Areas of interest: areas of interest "Dezhou, Shandong Military Rations Food Industrial Park"
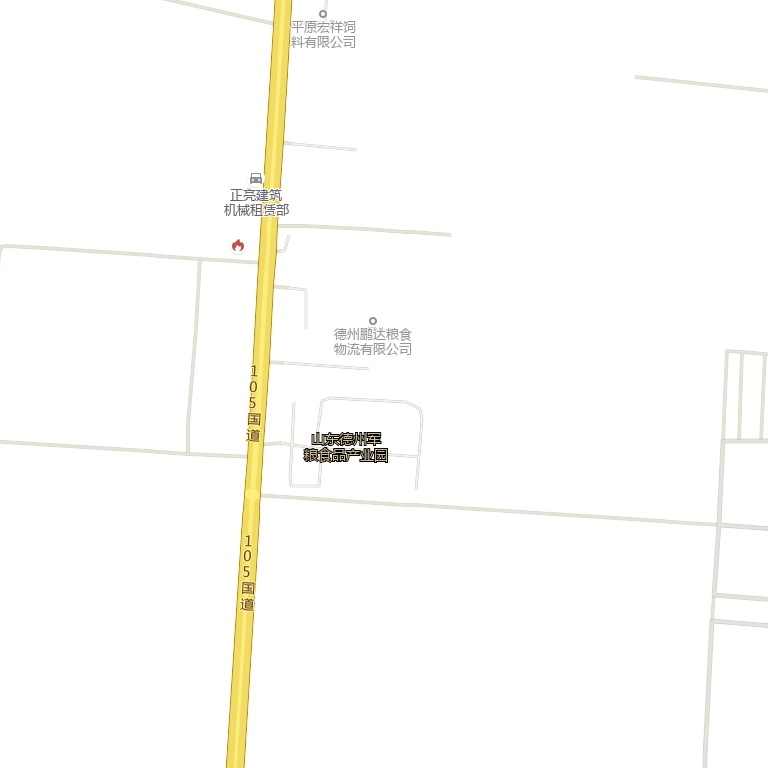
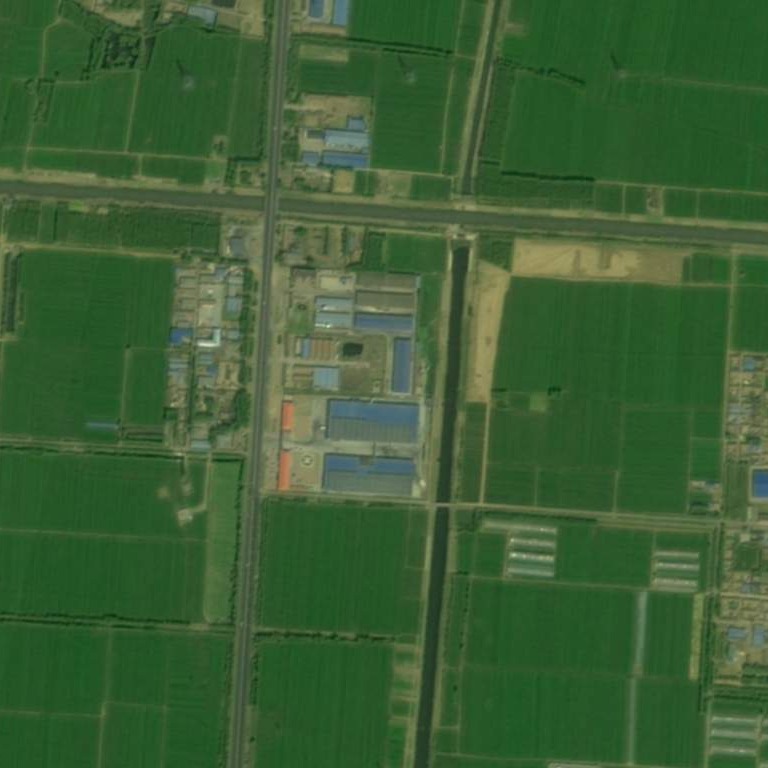